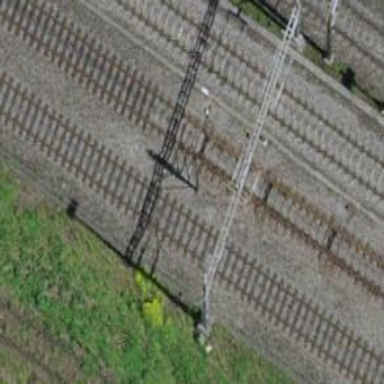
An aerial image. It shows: Single railway track with electrification through contact line.